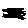
Label: fish